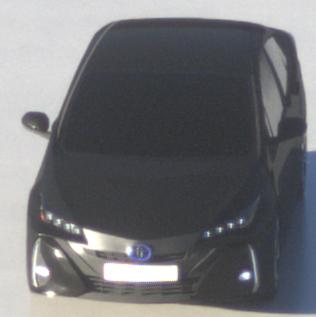
Make: Toyota
Model: Prius 1.8 Plug-In Hybrid
Detailed model: Prius (XW5) Plug-In
Model produced from: 2019/07
Model produced until: 2020/07
Doors: 5
Color: black
Road condition: wet road
Daytime: sunrise or sunset
Contrast: high contrast